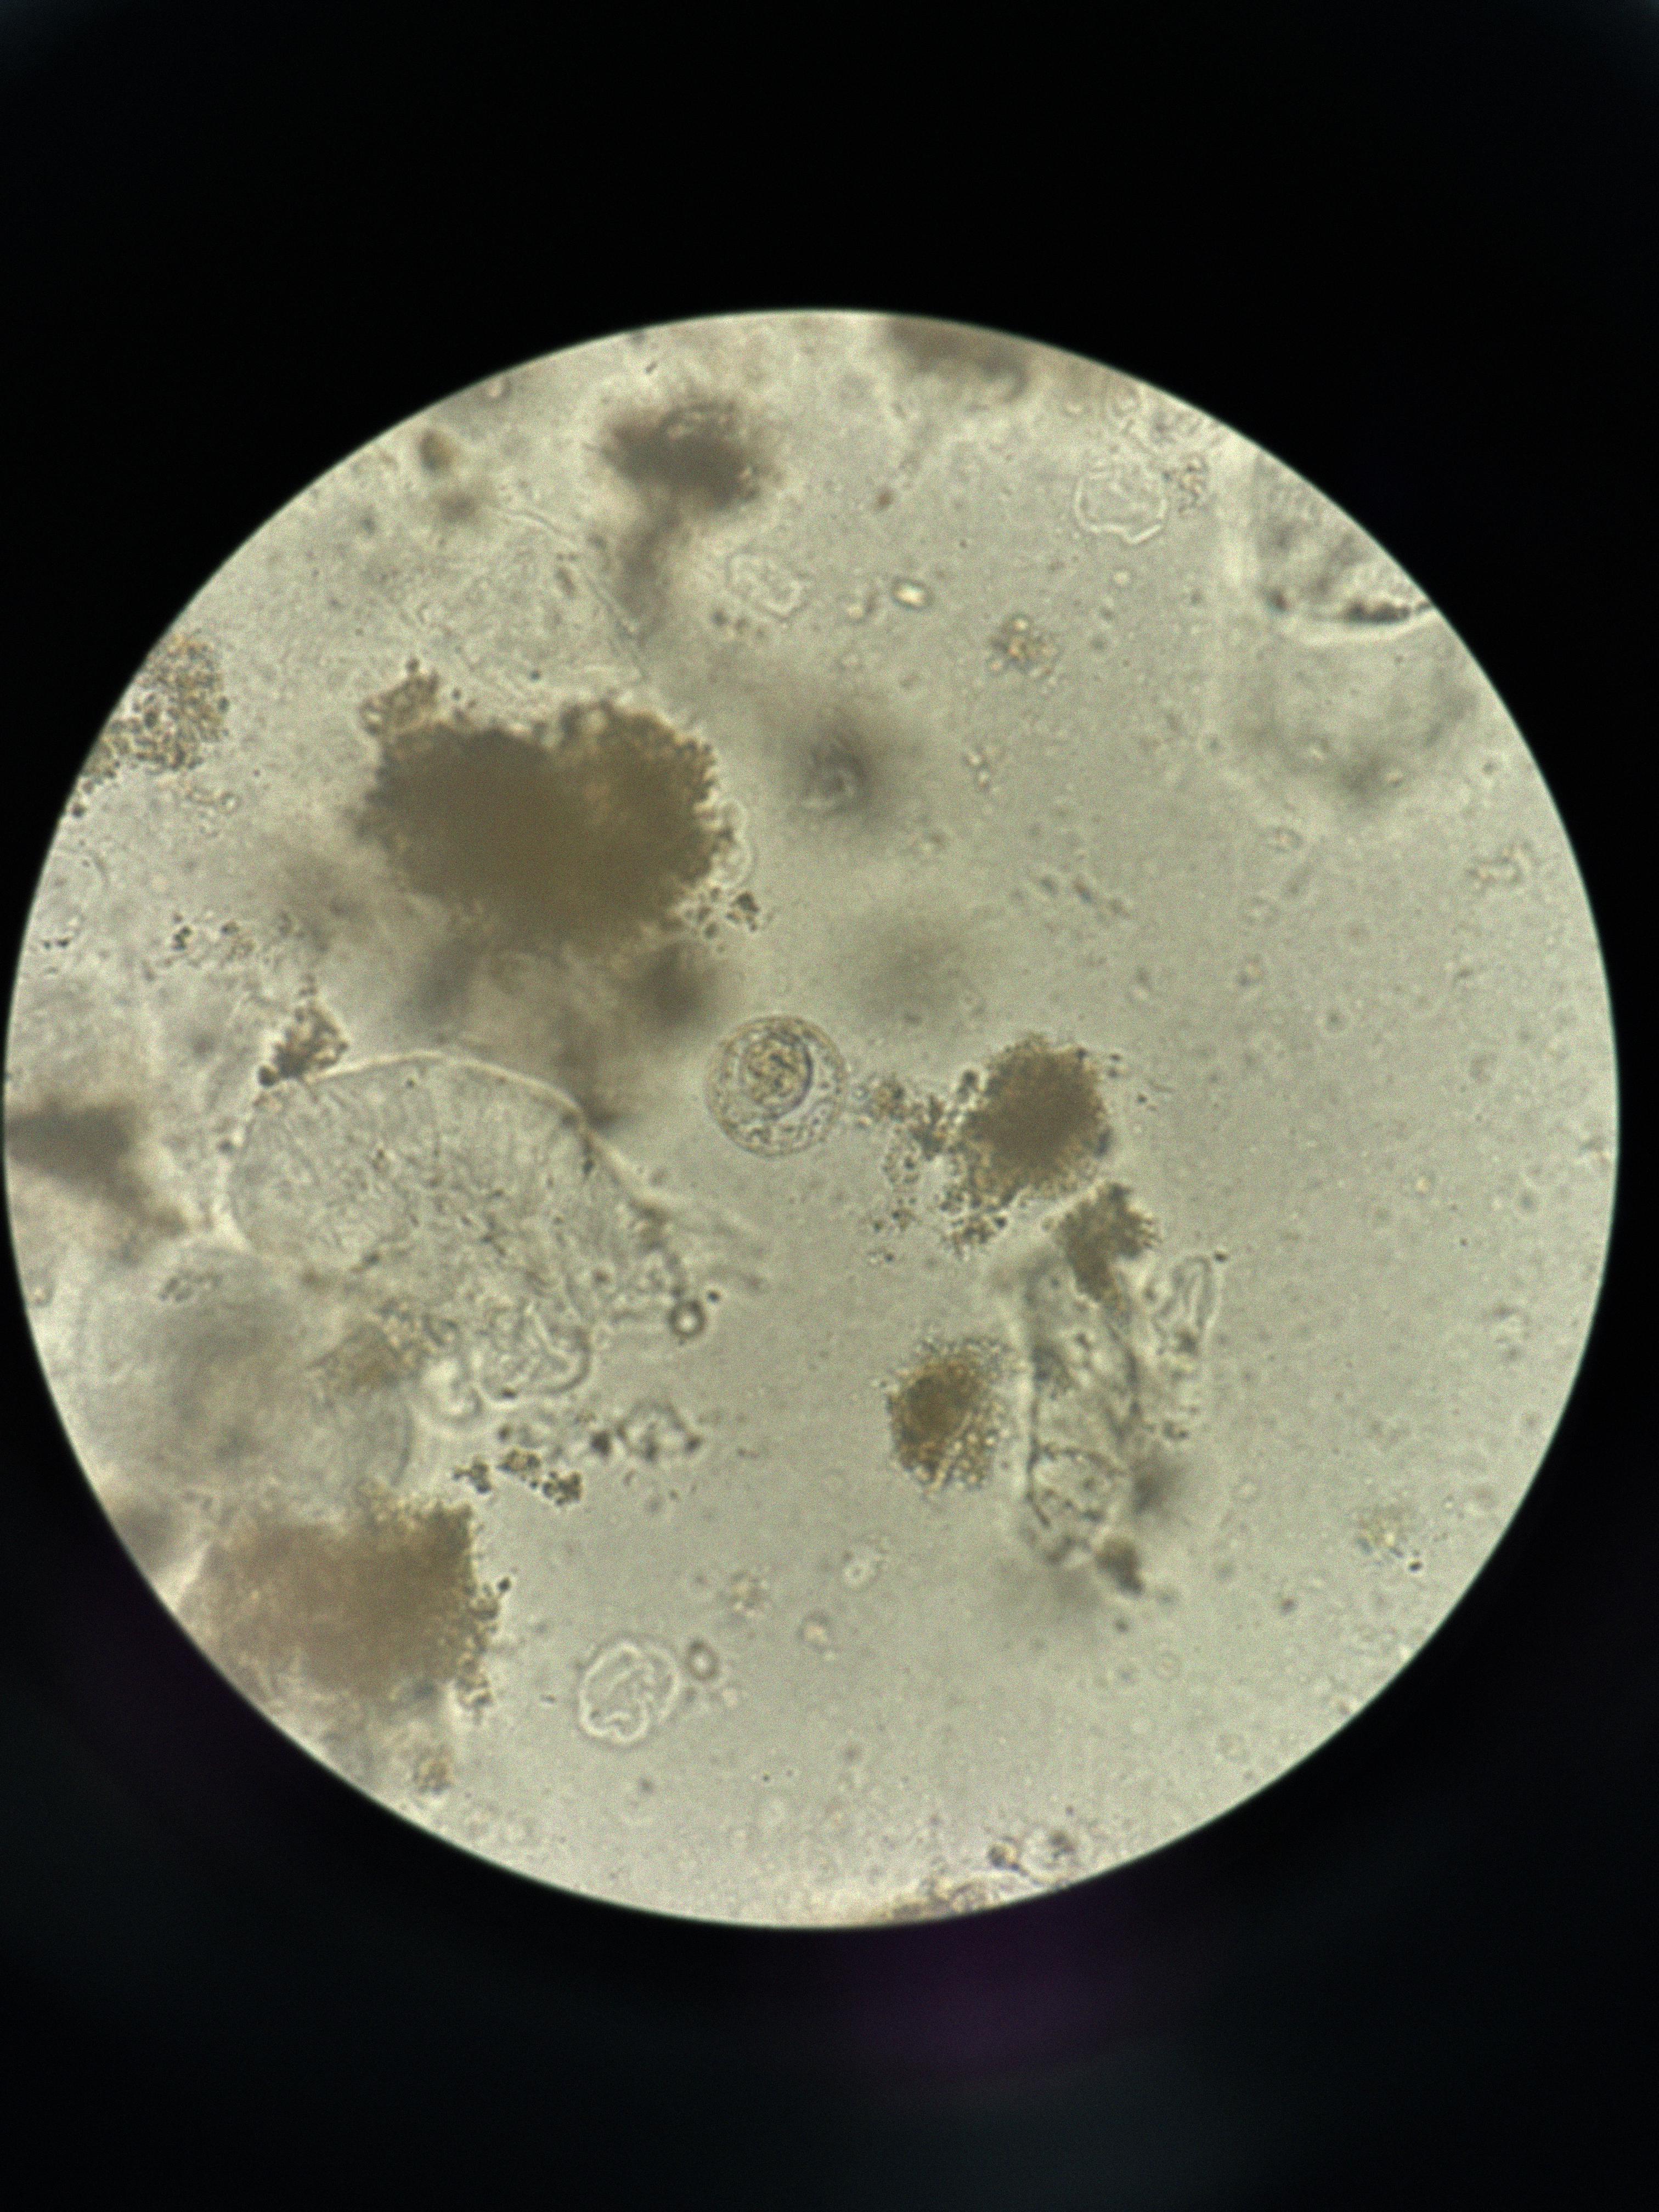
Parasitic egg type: Hymenolepis nana